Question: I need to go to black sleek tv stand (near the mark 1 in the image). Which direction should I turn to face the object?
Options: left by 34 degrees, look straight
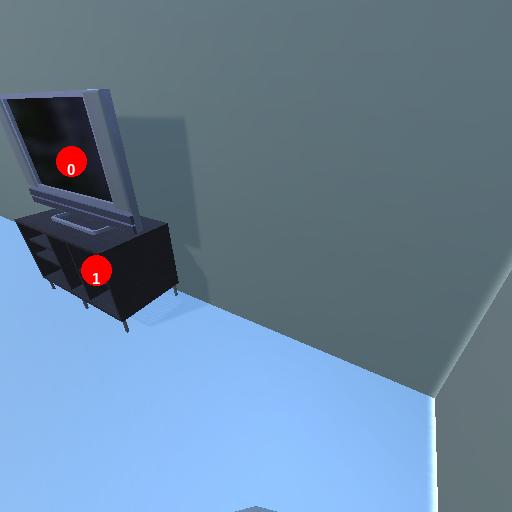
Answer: left by 34 degrees